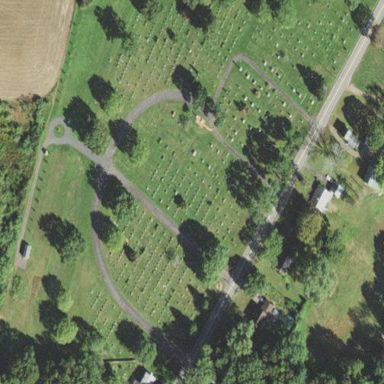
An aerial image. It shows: Private cemetery or graveyard.